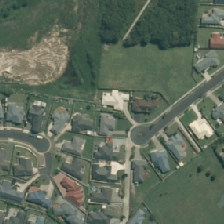
Land cover: urban_build_up